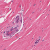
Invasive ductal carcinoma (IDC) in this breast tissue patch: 0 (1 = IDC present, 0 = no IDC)